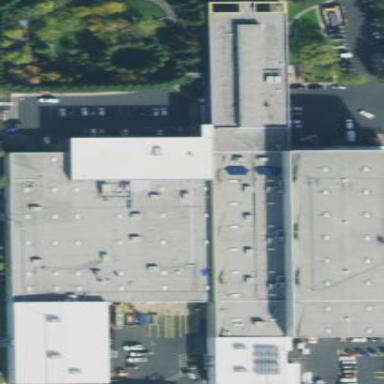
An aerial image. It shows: Industrial building with flat roof.